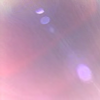
Label: sunburn